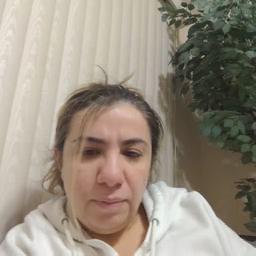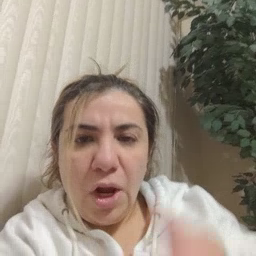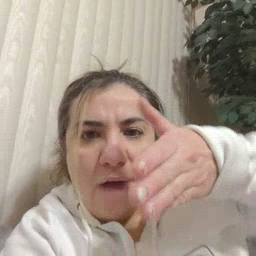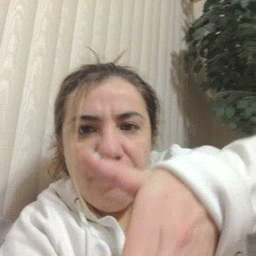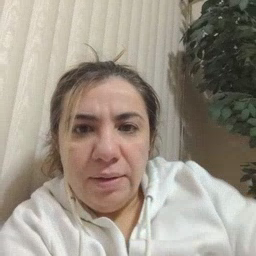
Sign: after